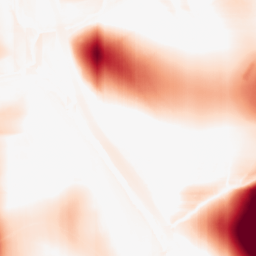
Category: morphological
Decomposition family: rolling_ball
Decomposition parameters: radius: 50
Upsampling method: sinc_blackman
Upsampling parameters: scale: 2
kernel_size: 8
Upsampling scale: 2